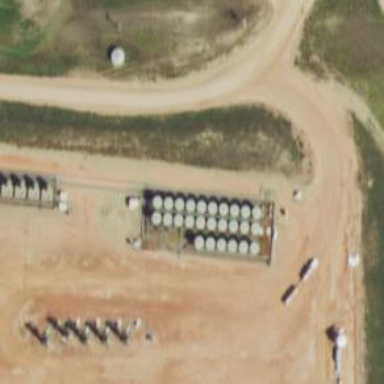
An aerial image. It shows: Storage tank with man-made structure.